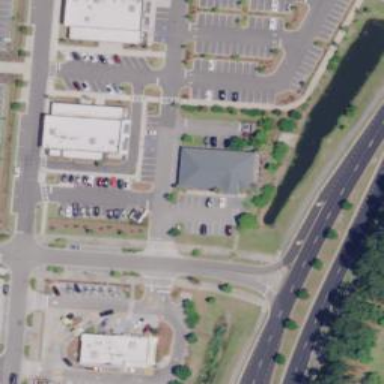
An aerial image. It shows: Healthcare clinic is depicted in the image.